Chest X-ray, AP view. Patient: 35 years old, sex M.
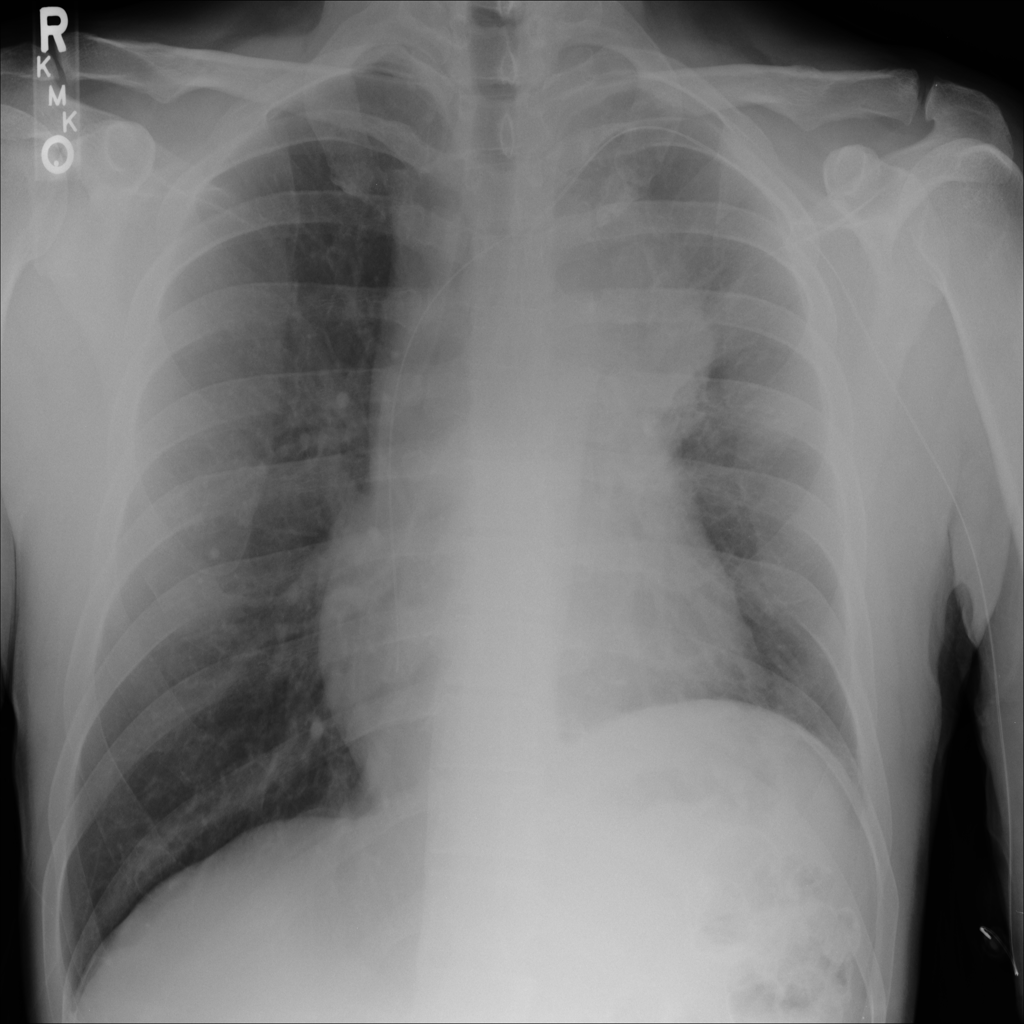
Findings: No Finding